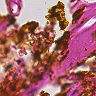
Metastatic tissue present: no